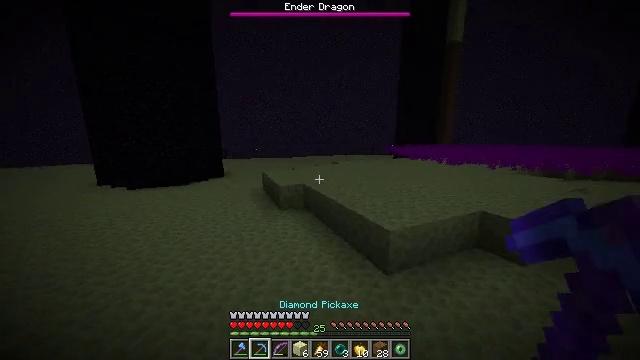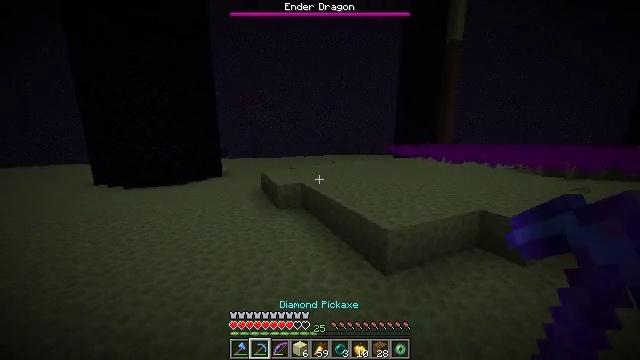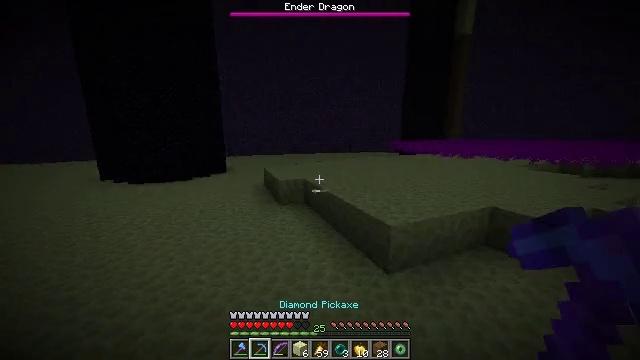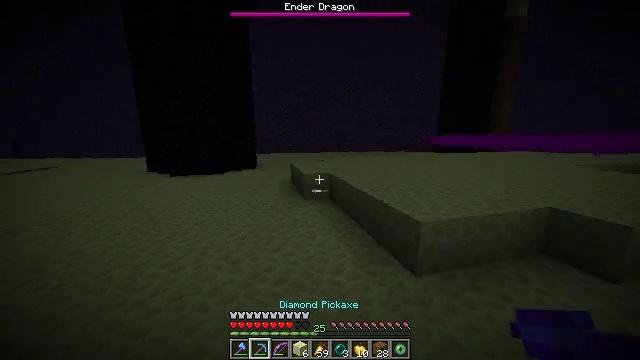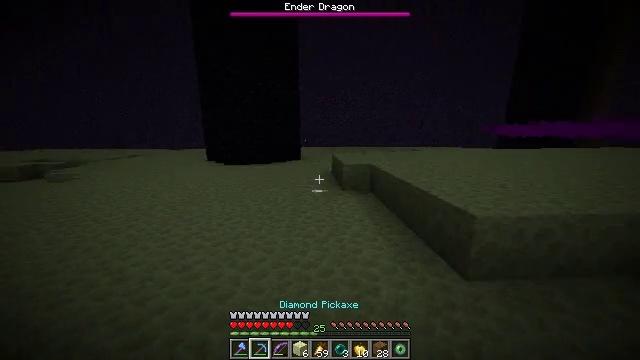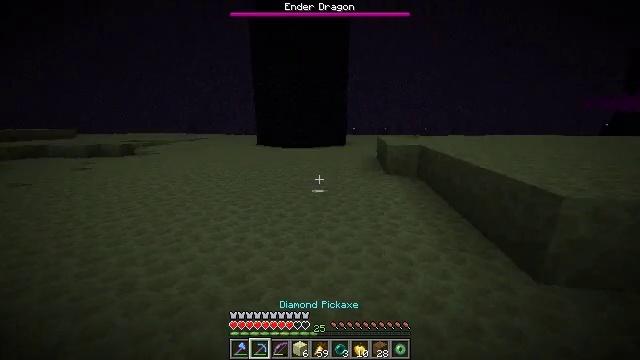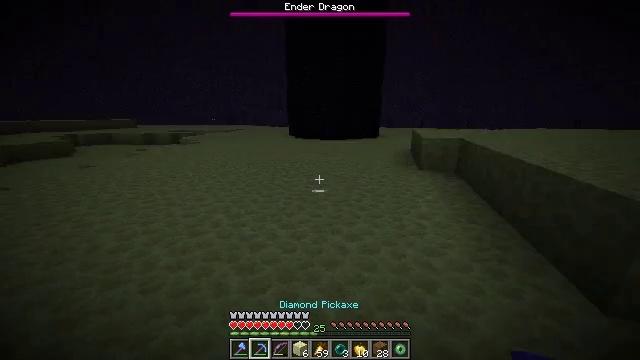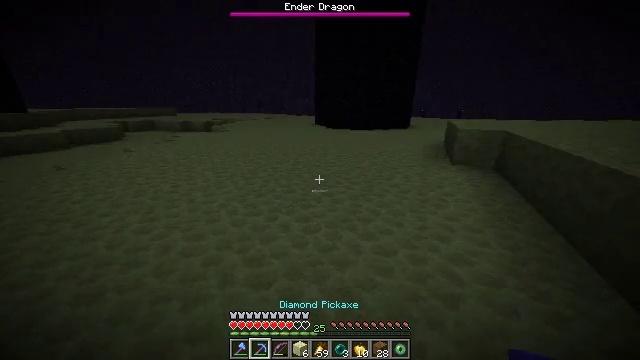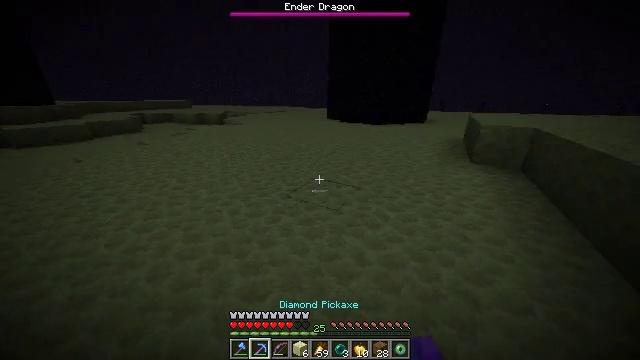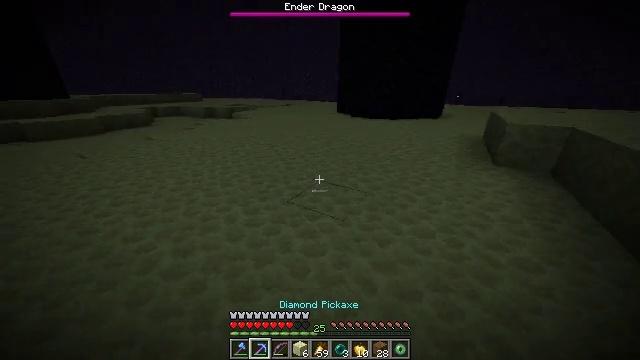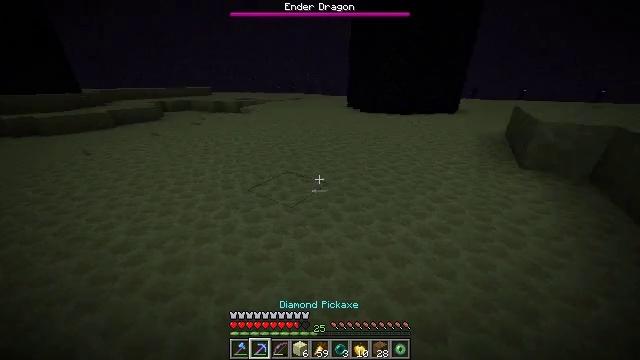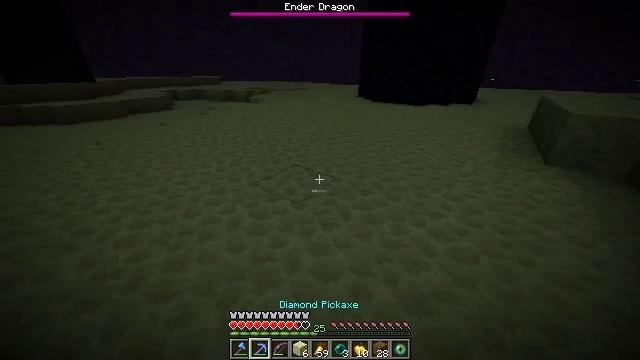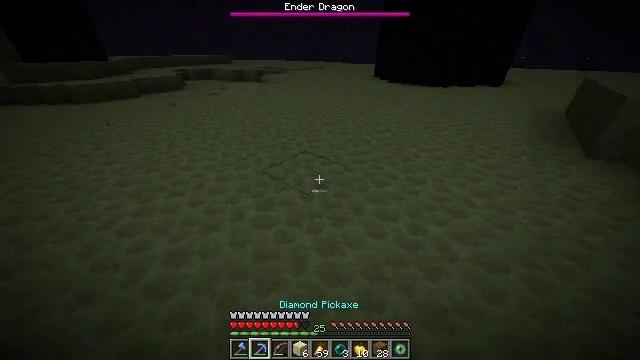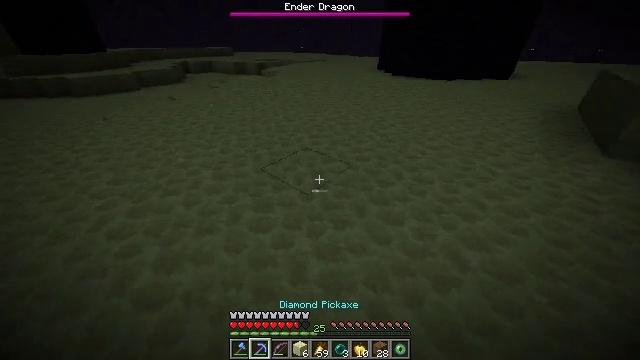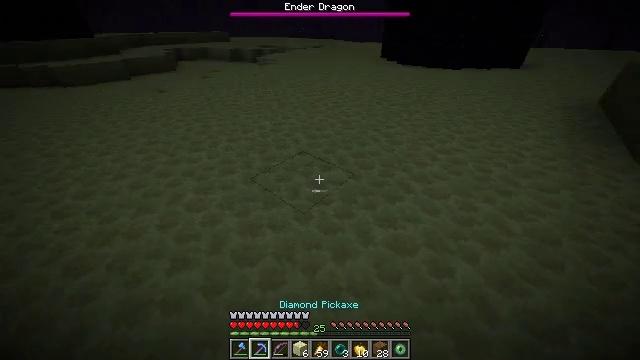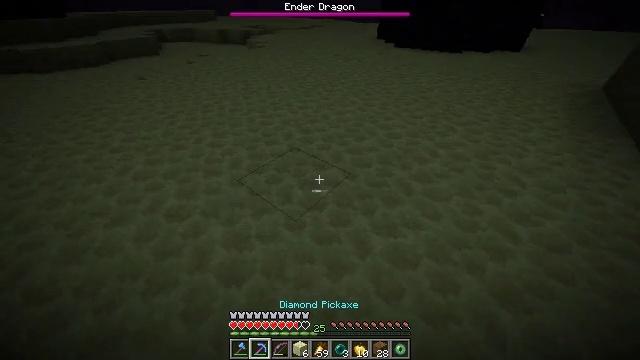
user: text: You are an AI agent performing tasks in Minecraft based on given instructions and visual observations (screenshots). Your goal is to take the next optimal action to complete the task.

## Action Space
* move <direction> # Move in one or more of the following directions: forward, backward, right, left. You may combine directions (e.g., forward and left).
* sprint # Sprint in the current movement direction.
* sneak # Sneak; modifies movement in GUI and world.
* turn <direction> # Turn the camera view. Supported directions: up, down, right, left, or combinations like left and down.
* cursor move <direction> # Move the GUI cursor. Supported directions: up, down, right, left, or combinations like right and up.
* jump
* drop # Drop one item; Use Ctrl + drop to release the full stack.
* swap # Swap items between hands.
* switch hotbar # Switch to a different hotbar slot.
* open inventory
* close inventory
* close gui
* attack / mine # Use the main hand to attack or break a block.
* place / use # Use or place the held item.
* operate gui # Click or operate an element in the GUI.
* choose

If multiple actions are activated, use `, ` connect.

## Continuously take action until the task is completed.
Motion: motion action
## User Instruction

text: Break some end stone blocks.
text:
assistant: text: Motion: move forward, jump
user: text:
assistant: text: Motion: move forward, turn left, jump
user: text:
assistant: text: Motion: move forward, sprint, turn left, jump
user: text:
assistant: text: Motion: move forward, sprint, turn left and down
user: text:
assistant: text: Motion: move forward, sprint, turn left and down
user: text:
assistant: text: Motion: move forward, sprint, turn left and down
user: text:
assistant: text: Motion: move forward, sprint, turn left and down, attack / mine
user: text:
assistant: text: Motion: move forward, sprint, turn left and down, attack / mine
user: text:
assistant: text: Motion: move forward, sprint, turn left and down, attack / mine
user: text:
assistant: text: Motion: move forward, sprint, turn left and down, attack / mine
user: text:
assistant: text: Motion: move forward, sprint, turn left and down, attack / mine
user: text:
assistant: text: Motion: move forward, sprint, turn left and down, attack / mine
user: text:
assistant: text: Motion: move forward, sprint, turn down, attack / mine
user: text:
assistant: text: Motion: move forward, turn down, attack / mine
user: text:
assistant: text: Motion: move forward, turn right and down, attack / mine
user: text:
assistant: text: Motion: attack / mine
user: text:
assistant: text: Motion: attack / mine
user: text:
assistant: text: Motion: attack / mine
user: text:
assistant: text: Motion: attack / mine
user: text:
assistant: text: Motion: turn down, attack / mine
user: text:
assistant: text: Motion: attack / mine
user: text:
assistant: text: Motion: attack / mine
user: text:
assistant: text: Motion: turn left and down, attack / mine
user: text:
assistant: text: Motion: attack / mine
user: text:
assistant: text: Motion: attack / mine
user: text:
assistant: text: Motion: attack / mine
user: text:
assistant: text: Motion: attack / mine
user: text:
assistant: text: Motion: attack / mine
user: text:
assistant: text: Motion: move forward, attack / mine
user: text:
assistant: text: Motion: move forward, turn down, attack / mine